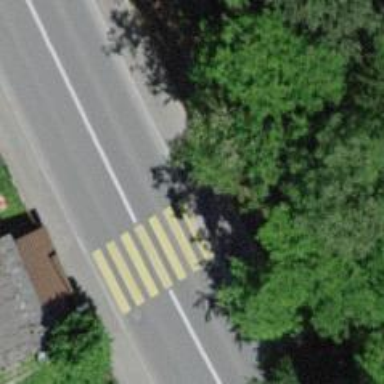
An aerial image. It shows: Marked road crossing.